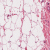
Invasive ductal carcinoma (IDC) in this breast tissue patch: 0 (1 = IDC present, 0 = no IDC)